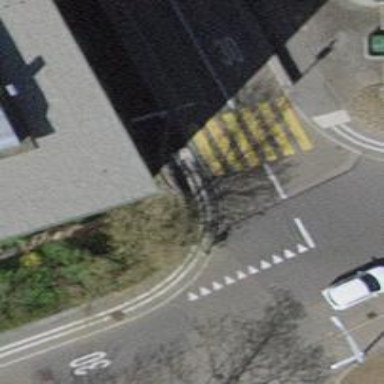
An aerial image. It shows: Kerb barrier.